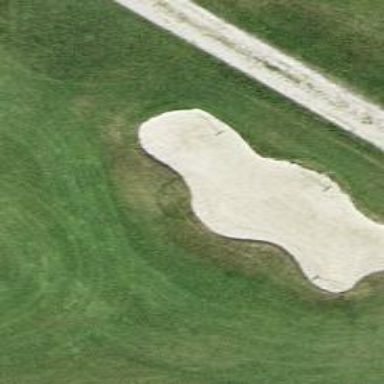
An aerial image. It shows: Golf bunker filled with natural sand.